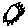
Label: sun